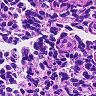
Metastatic tissue present: no